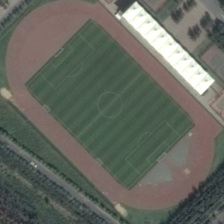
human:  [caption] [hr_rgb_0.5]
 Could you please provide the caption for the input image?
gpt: a road is between a football playground and villas .

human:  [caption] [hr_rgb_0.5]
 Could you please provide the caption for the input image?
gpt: here lies a soccer pitch with rows of trees surrounding it .

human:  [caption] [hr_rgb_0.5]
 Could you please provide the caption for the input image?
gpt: white spectators stand is next to the playground with runway .

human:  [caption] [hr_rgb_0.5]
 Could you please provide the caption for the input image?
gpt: near two green medians there are some sports fields with a white stand .

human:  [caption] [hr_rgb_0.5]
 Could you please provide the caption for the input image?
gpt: some green trees are around a playground with a football field in it .